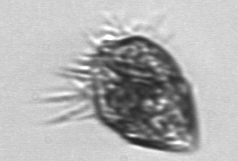
Label: Strombidium_morphotype1